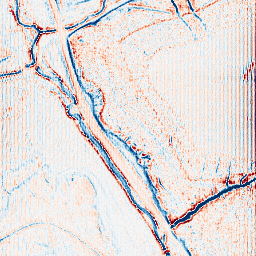
Category: edge_preserving
Decomposition family: anisotropic_diffusion
Decomposition parameters: iterations: 10
kappa: 100
gamma: 0.15
Upsampling method: fft_zeropad
Upsampling parameters: scale: 2
Upsampling scale: 2